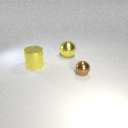
small brown metal sphere to the right of large yellow metal cylinder